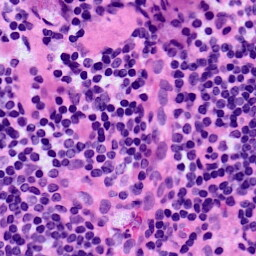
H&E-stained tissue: LymphNode